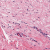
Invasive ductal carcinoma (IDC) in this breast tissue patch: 0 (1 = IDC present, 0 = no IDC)